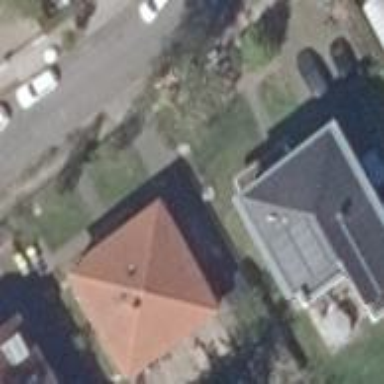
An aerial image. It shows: Residential building with hipped roof.